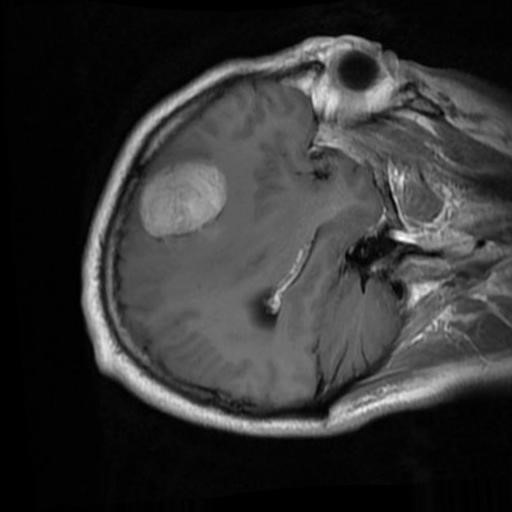
Label: brain_menin